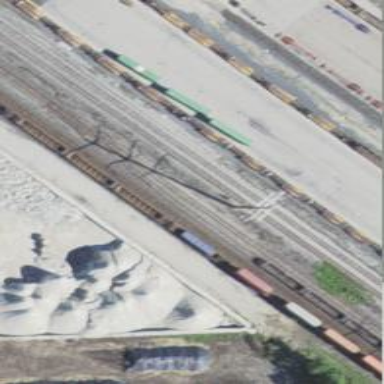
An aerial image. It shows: Railway siding with rails.